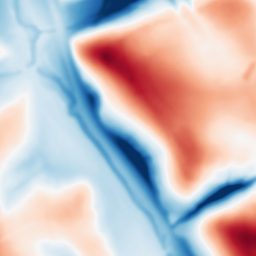
Category: multiscale
Decomposition family: dog_multiscale
Decomposition parameters: sigma_ratio: 1.6
n_scales: 6
base_sigma: 2
Upsampling method: cubic_catmull_rom
Upsampling parameters: scale: 4
Upsampling scale: 4